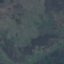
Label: HerbaceousVegetation